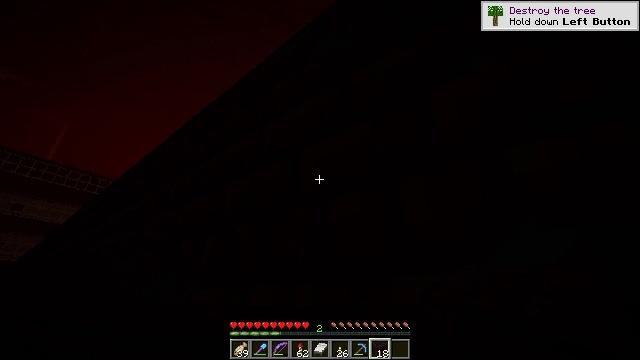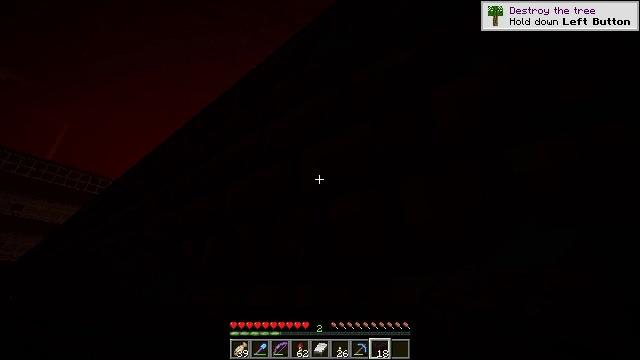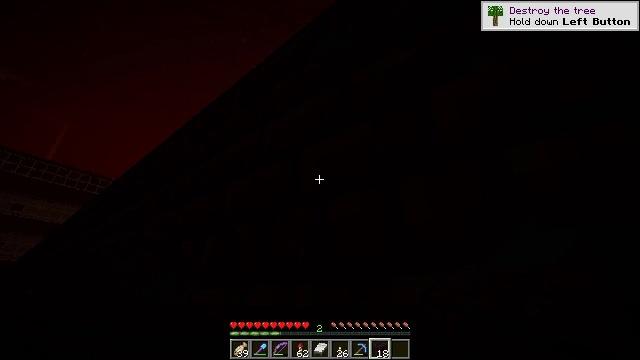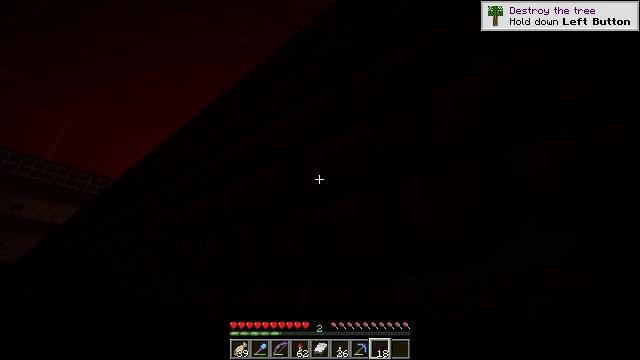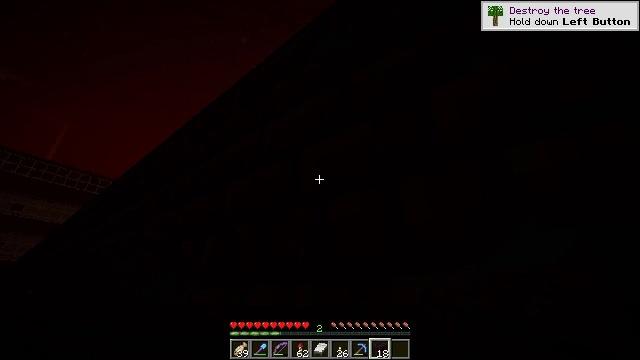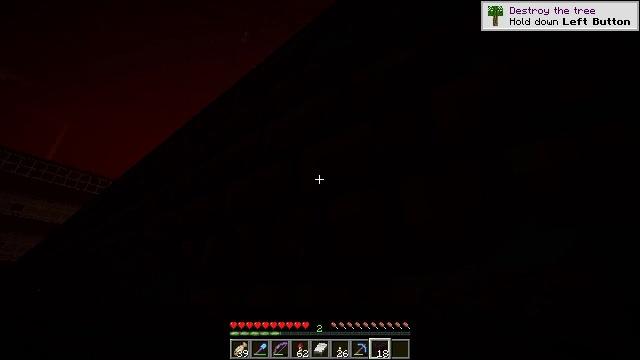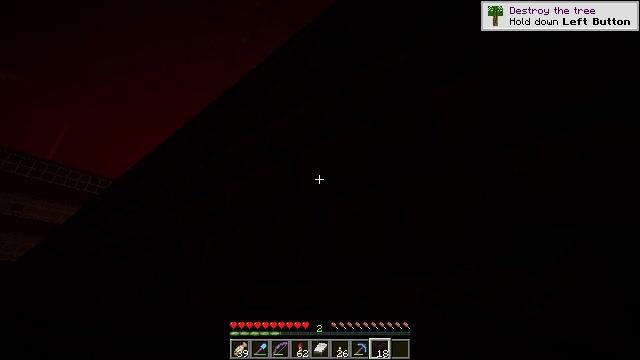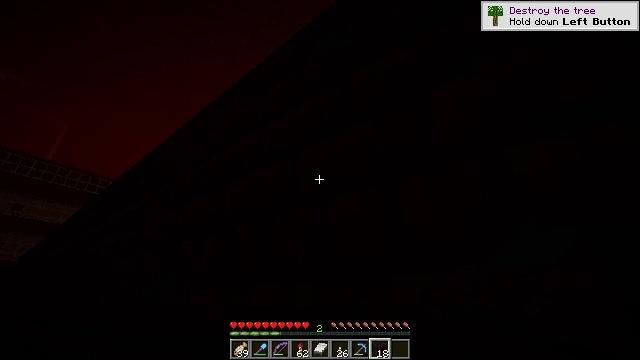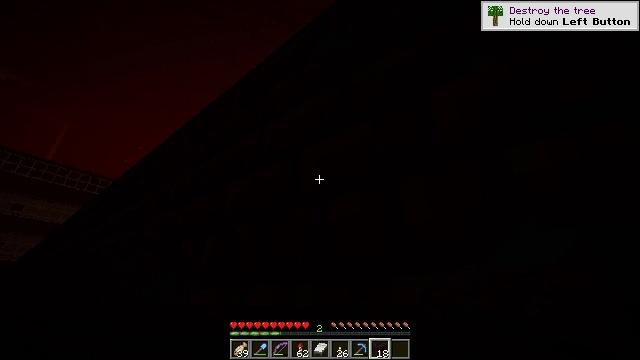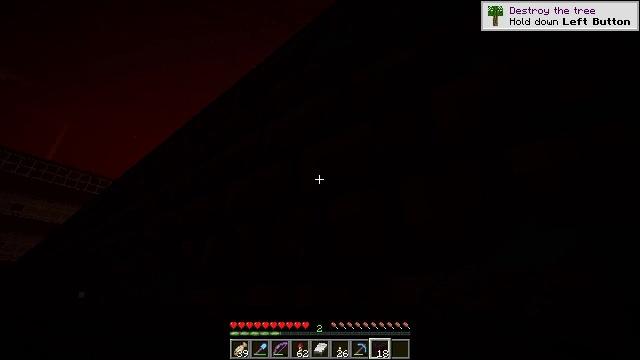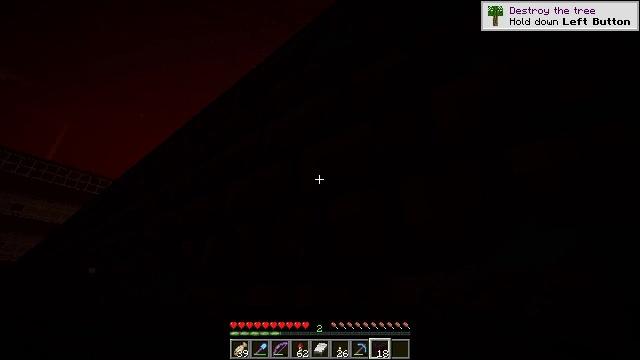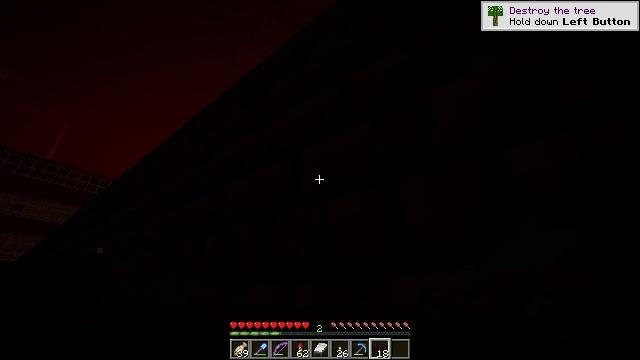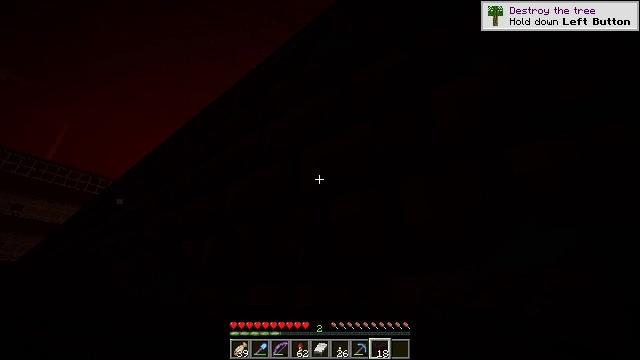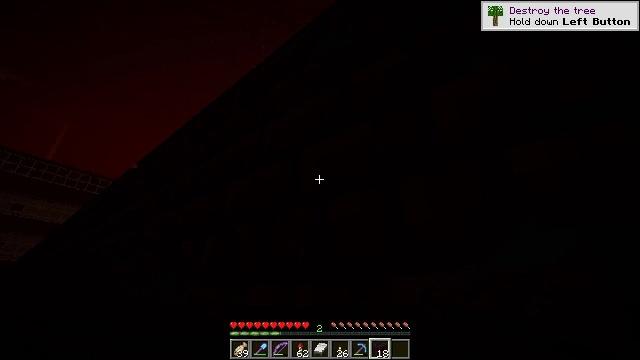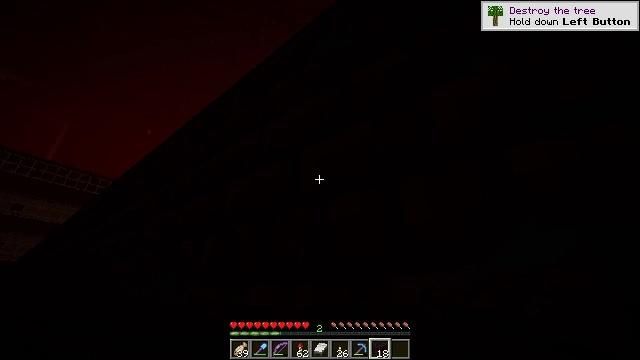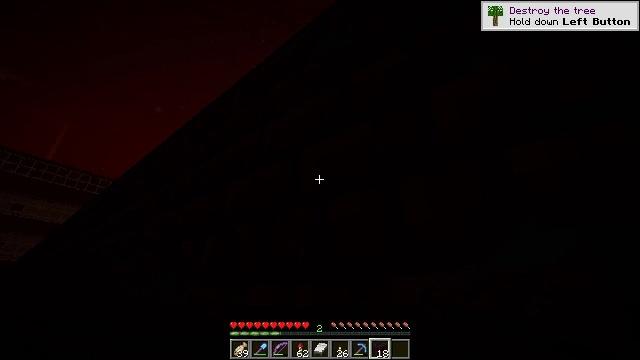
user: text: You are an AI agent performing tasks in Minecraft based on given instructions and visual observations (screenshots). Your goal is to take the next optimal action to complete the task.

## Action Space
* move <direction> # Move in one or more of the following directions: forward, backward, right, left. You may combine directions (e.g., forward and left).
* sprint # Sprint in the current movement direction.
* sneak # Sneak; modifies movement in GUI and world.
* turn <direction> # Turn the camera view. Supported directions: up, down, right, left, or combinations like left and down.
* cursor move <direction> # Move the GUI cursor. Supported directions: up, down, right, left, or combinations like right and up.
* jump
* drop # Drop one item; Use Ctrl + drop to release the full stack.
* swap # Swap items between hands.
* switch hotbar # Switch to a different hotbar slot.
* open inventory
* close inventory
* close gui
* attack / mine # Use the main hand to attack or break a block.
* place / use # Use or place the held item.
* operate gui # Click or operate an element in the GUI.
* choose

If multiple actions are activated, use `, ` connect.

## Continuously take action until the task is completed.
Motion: motion action
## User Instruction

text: Craft a nether brick slab.
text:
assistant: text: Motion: no_op
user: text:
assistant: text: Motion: no_op
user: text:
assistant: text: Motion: no_op
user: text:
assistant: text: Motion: no_op
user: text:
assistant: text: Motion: no_op
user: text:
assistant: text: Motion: no_op
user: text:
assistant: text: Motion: no_op
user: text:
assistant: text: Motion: no_op
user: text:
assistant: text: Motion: no_op
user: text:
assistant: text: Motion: no_op
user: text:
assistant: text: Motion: no_op
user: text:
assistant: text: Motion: no_op
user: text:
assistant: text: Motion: no_op
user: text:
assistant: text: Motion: no_op
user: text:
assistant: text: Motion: no_op
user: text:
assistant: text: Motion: no_op
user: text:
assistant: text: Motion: no_op
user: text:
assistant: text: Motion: no_op
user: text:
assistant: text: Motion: no_op
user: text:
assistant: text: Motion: no_op
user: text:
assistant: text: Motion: no_op
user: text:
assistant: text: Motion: no_op
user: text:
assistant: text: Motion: no_op
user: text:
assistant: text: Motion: no_op
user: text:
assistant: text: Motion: turn left
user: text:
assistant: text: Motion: turn left
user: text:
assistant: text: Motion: turn left
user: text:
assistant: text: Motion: turn left
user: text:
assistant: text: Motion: turn left and down
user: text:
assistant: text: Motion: turn left and down